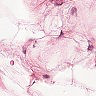
Metastatic tissue present: no